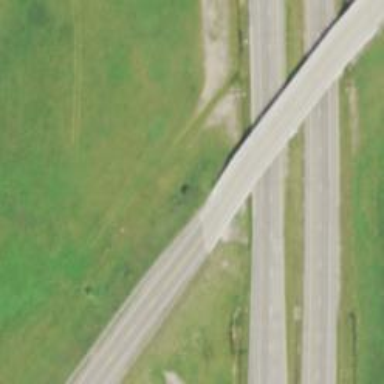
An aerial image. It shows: Secondary road crossing viaduct.